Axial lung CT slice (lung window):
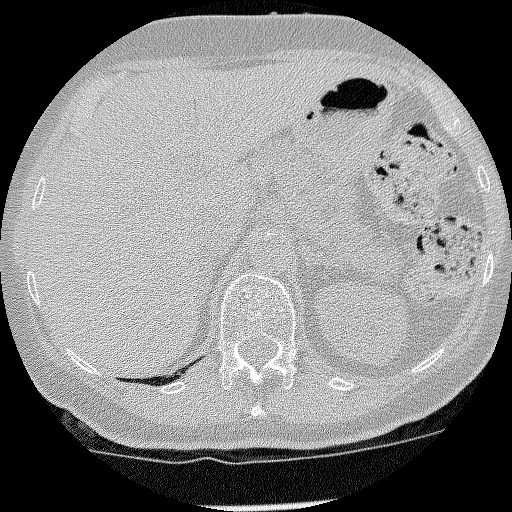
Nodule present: no